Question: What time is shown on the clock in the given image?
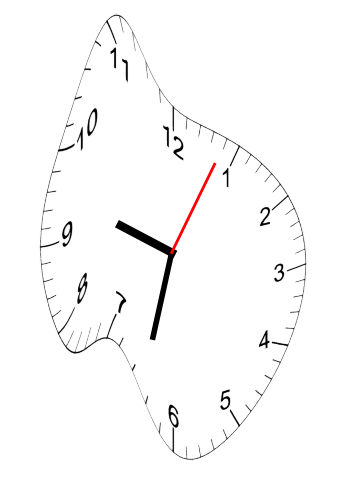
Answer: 09:32:04